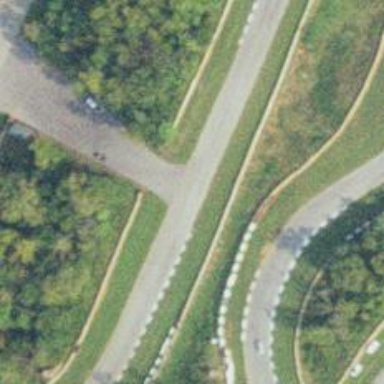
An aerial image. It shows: Raceway road.